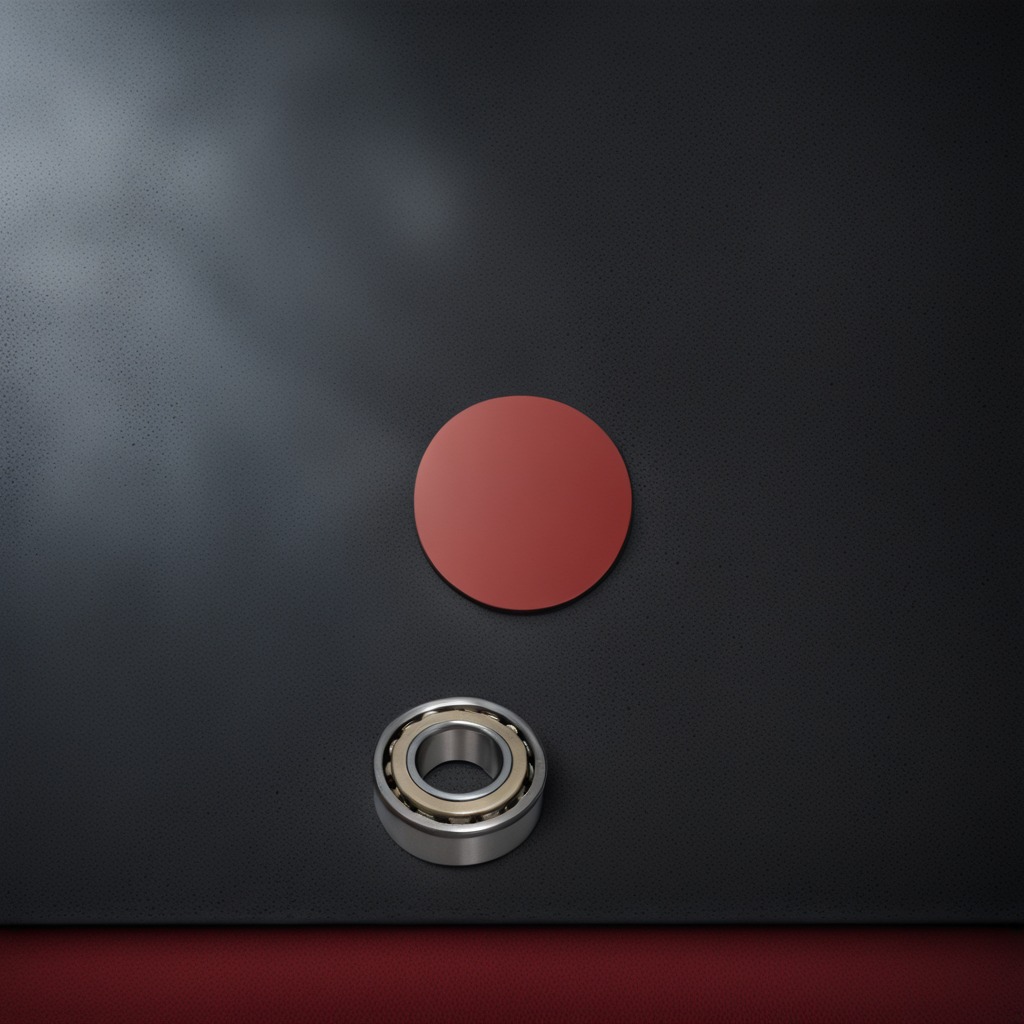
A metal ball bearing lies on the clean granite tabletop inside a workshop at night.